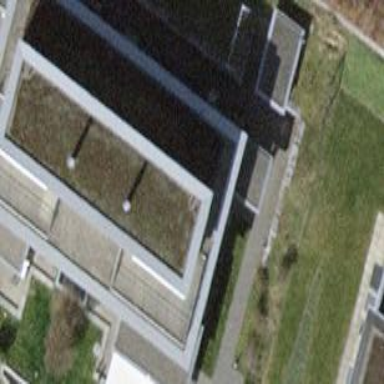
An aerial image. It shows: Terrace building.